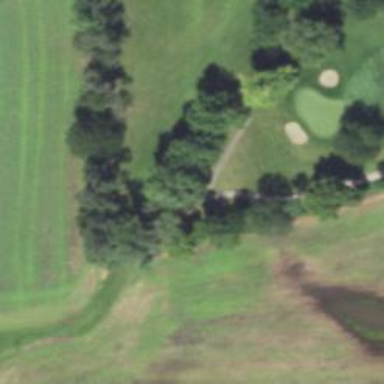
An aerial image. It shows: Path for both road and golf.